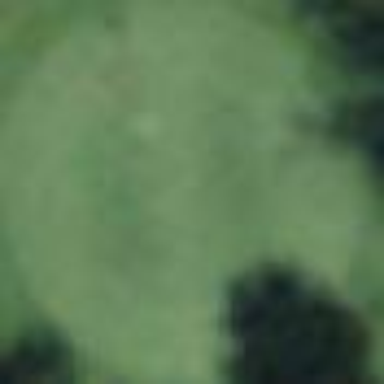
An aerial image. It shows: Green golf area with grass land use.